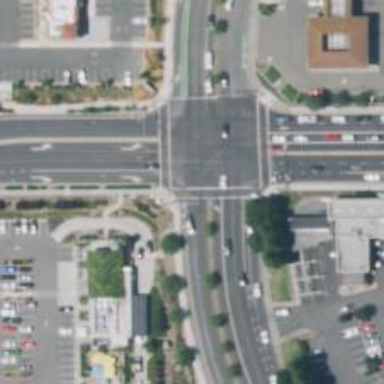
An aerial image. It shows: Marked road crossing.